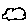
Label: cloud